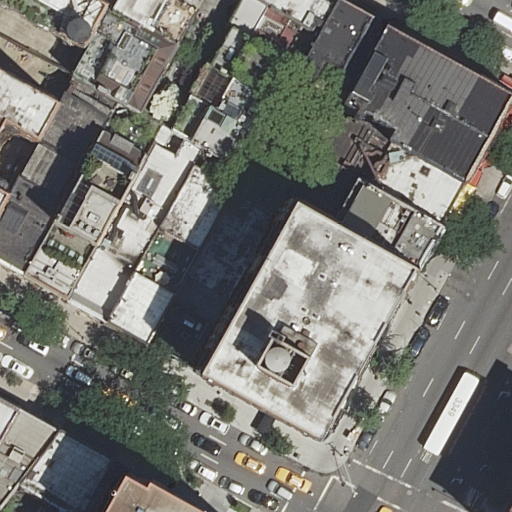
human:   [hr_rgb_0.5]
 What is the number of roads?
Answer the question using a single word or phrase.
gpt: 4

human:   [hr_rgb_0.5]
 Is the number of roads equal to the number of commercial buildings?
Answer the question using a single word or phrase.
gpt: no

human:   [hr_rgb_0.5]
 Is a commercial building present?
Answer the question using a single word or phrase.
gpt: no

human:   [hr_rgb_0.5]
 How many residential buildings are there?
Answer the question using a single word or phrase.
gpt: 25

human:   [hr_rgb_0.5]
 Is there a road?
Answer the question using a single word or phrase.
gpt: yes

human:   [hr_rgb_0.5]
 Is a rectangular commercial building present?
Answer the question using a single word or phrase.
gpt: no

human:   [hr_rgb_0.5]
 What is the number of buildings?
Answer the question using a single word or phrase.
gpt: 25

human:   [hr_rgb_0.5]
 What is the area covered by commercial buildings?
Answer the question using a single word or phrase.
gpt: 0m2

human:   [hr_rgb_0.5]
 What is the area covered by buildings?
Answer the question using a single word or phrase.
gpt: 6530m2

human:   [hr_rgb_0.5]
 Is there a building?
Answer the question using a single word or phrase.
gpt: yes

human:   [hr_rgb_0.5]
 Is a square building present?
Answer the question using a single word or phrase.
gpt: no

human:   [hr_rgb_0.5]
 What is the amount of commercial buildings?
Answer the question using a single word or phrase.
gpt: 0

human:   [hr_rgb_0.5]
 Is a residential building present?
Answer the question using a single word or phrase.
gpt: yes

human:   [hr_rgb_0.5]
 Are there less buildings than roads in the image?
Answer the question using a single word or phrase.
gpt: no

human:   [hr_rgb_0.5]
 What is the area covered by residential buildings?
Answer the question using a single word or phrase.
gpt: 6530m2

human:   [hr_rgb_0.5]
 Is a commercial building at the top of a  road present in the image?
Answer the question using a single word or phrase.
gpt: no

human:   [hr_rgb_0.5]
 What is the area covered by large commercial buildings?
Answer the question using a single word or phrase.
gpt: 0m2

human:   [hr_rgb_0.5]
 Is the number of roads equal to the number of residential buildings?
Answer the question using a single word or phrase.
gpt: no

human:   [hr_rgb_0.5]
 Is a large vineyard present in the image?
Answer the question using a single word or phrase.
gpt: no

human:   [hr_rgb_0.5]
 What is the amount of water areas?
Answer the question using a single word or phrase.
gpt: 0

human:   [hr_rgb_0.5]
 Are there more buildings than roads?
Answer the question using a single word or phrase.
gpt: yes

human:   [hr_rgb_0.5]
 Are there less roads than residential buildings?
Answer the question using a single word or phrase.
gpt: yes

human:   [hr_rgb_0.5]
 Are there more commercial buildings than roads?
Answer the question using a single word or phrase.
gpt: no

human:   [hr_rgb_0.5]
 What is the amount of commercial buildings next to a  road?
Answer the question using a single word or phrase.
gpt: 0

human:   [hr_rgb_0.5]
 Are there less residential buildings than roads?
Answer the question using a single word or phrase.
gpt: no

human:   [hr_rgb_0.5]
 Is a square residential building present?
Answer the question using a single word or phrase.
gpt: no

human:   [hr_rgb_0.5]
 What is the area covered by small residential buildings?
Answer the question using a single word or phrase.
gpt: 230m2

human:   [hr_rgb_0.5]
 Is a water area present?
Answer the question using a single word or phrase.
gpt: no

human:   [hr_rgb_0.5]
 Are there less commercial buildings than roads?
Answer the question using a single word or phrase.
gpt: yes

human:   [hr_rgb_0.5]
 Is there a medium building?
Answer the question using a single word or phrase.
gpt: yes

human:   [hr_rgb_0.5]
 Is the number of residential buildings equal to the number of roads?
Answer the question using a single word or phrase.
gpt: no

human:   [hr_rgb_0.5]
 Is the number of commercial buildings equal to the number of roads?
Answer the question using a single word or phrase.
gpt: no

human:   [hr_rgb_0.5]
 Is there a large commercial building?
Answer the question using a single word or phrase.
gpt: no

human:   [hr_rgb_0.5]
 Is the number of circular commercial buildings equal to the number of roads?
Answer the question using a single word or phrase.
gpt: no

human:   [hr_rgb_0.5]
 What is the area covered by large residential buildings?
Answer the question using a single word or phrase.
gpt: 3118m2

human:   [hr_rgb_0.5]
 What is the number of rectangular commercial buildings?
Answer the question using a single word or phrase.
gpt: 0

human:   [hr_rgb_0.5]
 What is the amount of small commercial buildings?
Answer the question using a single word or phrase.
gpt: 0

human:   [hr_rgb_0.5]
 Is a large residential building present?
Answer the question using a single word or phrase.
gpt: yes

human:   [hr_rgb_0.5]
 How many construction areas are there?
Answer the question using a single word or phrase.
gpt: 0

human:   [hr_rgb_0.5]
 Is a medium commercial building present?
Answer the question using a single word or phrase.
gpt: no

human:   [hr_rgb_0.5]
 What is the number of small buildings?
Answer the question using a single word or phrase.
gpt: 8

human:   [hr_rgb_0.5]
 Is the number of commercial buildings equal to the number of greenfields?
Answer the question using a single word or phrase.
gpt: yes

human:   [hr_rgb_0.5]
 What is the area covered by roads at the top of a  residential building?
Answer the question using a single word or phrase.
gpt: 0m2

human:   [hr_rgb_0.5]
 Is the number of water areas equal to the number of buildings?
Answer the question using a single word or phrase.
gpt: no

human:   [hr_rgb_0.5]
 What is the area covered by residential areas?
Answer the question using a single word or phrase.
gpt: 0m2

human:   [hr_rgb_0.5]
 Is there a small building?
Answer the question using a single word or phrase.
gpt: yes

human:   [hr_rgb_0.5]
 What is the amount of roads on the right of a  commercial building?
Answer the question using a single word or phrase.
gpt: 0

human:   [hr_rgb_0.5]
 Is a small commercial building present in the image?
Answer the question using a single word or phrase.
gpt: no

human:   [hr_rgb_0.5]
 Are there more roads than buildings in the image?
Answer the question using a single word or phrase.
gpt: no

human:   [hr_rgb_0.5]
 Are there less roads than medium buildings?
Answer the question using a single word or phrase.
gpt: yes

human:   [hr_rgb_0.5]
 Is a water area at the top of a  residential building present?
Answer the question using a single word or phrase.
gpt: no

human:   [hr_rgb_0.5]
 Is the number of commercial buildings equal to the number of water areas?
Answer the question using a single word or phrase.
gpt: yes

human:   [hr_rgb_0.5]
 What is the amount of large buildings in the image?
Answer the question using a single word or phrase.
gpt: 4

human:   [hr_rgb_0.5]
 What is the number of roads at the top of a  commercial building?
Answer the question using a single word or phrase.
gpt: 0

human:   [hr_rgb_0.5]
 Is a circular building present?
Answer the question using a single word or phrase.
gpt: no

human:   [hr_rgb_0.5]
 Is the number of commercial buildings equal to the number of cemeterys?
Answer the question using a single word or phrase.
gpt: yes

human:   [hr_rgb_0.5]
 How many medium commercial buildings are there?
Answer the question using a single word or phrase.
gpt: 0

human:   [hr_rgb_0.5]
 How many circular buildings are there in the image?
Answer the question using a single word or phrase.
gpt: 0

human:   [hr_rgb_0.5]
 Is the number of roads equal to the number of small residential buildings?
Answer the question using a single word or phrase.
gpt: no

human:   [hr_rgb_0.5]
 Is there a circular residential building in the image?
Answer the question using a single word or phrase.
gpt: no

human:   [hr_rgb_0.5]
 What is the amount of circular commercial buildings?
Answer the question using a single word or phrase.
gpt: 0

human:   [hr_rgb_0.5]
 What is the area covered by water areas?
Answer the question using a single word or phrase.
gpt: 0m2

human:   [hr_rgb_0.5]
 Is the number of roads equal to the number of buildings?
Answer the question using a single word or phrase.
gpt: no

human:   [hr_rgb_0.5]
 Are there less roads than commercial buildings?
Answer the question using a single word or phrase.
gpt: no